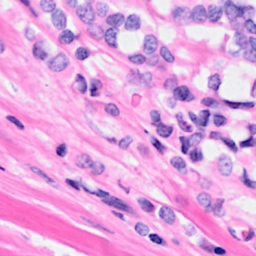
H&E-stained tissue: Breast